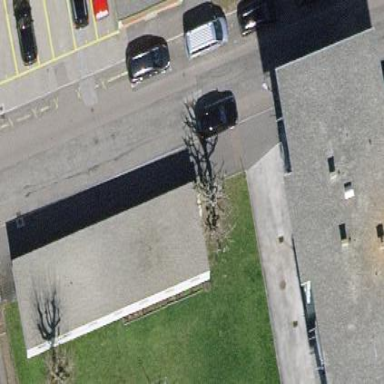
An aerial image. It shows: Garages with flat roofs.